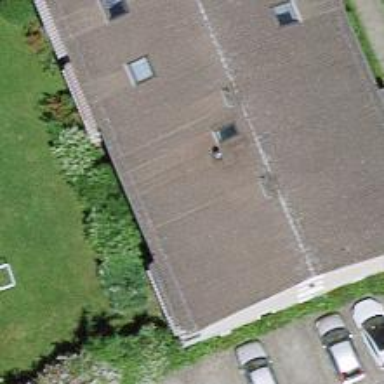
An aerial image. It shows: Gabled roof apartments building.